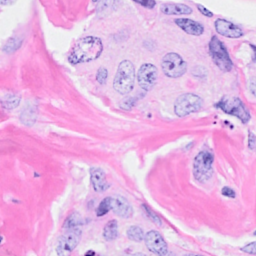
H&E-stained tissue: Breast